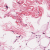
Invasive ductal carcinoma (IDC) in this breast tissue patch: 0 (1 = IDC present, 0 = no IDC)